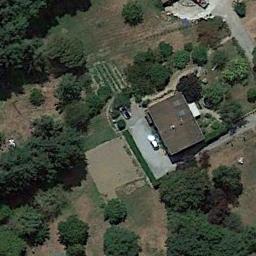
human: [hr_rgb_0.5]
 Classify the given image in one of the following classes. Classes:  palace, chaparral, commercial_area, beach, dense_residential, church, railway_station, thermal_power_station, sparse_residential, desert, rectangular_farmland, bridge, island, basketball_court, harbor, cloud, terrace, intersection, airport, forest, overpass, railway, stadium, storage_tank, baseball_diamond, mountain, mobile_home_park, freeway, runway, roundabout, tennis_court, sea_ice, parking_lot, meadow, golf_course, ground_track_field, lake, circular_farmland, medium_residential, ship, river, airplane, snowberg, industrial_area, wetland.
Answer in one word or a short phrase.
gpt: sparse_residential